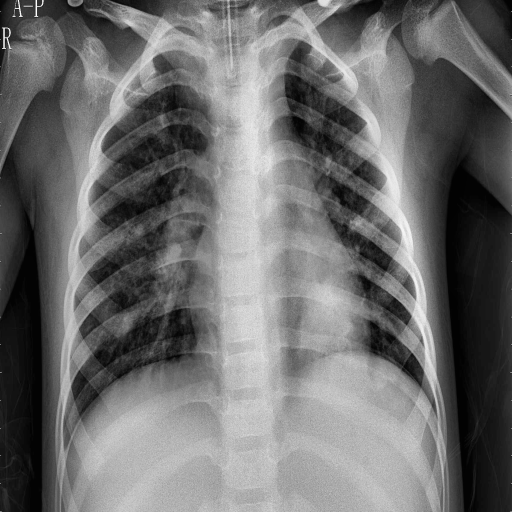
Finding: PNEUMONIA